Interaction volume radius: 10 \u00c5
Interaction volume height: 25 \u00c5
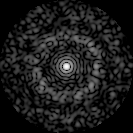
Disorder parameter: 0.8436